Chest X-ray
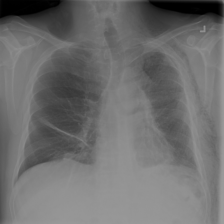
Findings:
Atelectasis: positive
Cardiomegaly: negative
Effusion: negative
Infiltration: negative
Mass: negative
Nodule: positive
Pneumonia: negative
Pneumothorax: positive
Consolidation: negative
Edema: negative
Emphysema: positive
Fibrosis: negative
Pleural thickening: negative
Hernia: negative